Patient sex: M
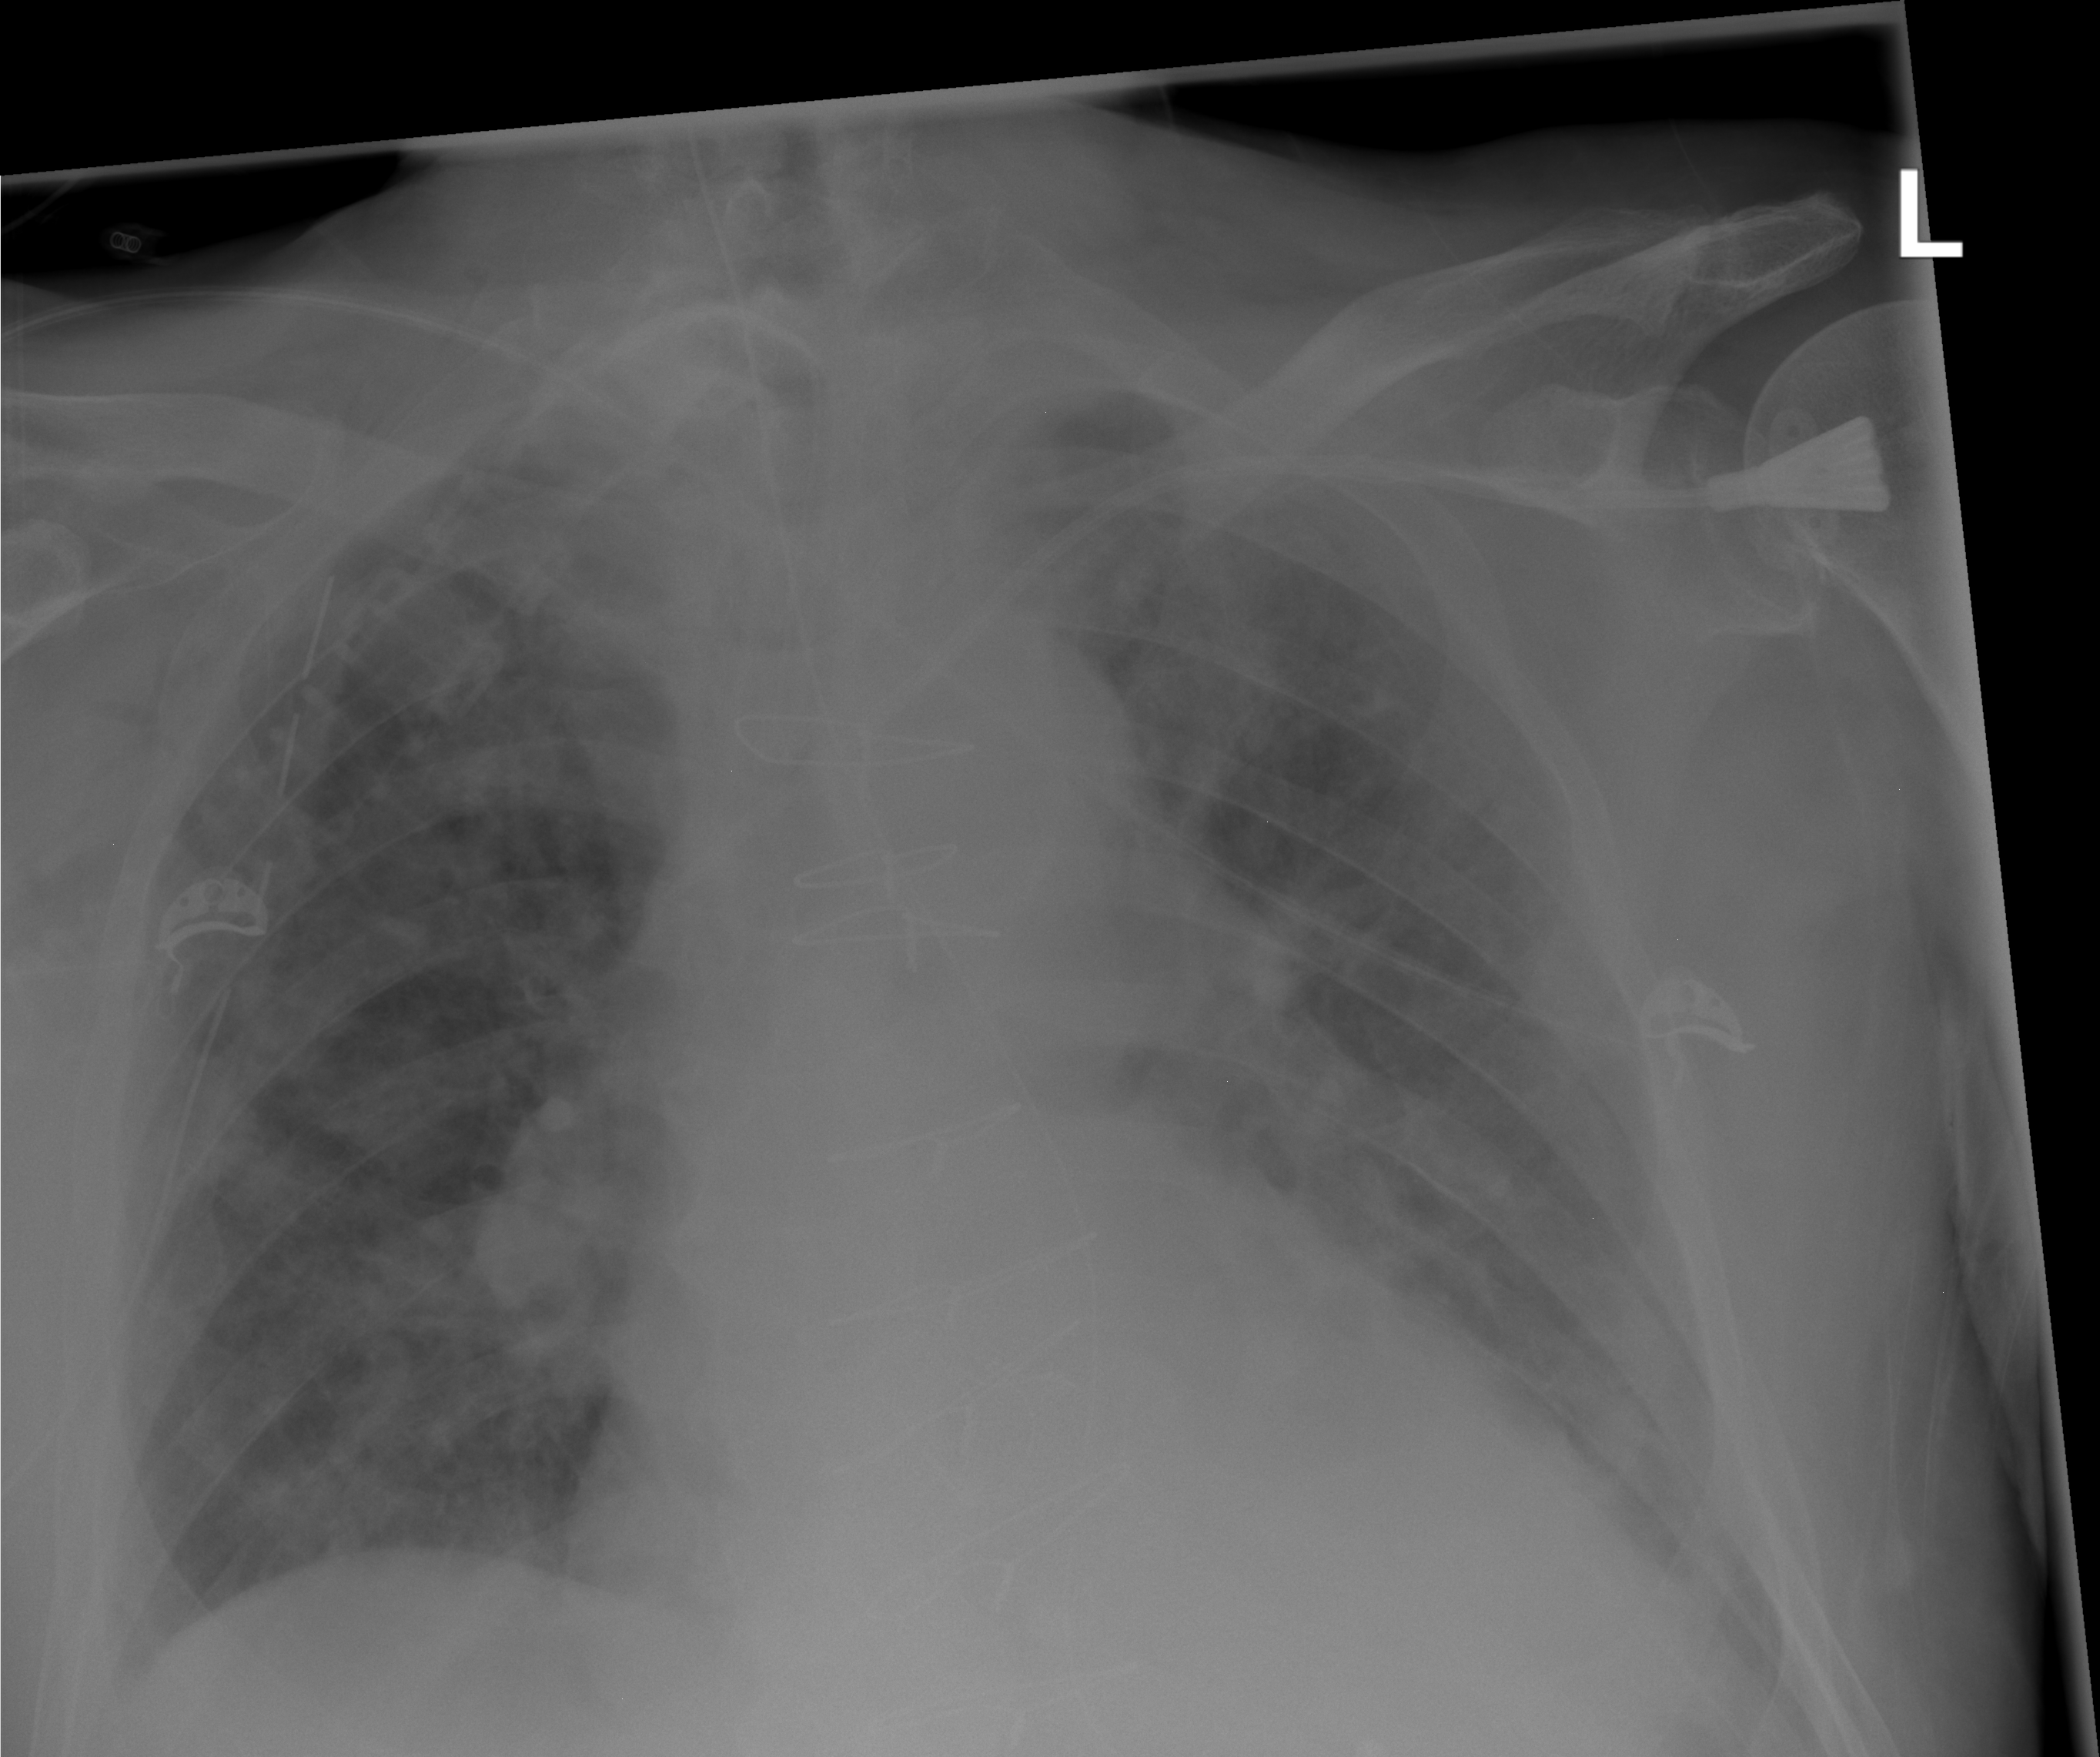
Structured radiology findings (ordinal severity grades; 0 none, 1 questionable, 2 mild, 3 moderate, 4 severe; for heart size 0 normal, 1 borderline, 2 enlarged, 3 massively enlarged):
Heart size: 2
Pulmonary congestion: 2
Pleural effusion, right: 2
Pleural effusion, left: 2
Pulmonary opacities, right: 2
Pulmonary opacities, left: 2
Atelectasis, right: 2
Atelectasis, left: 2